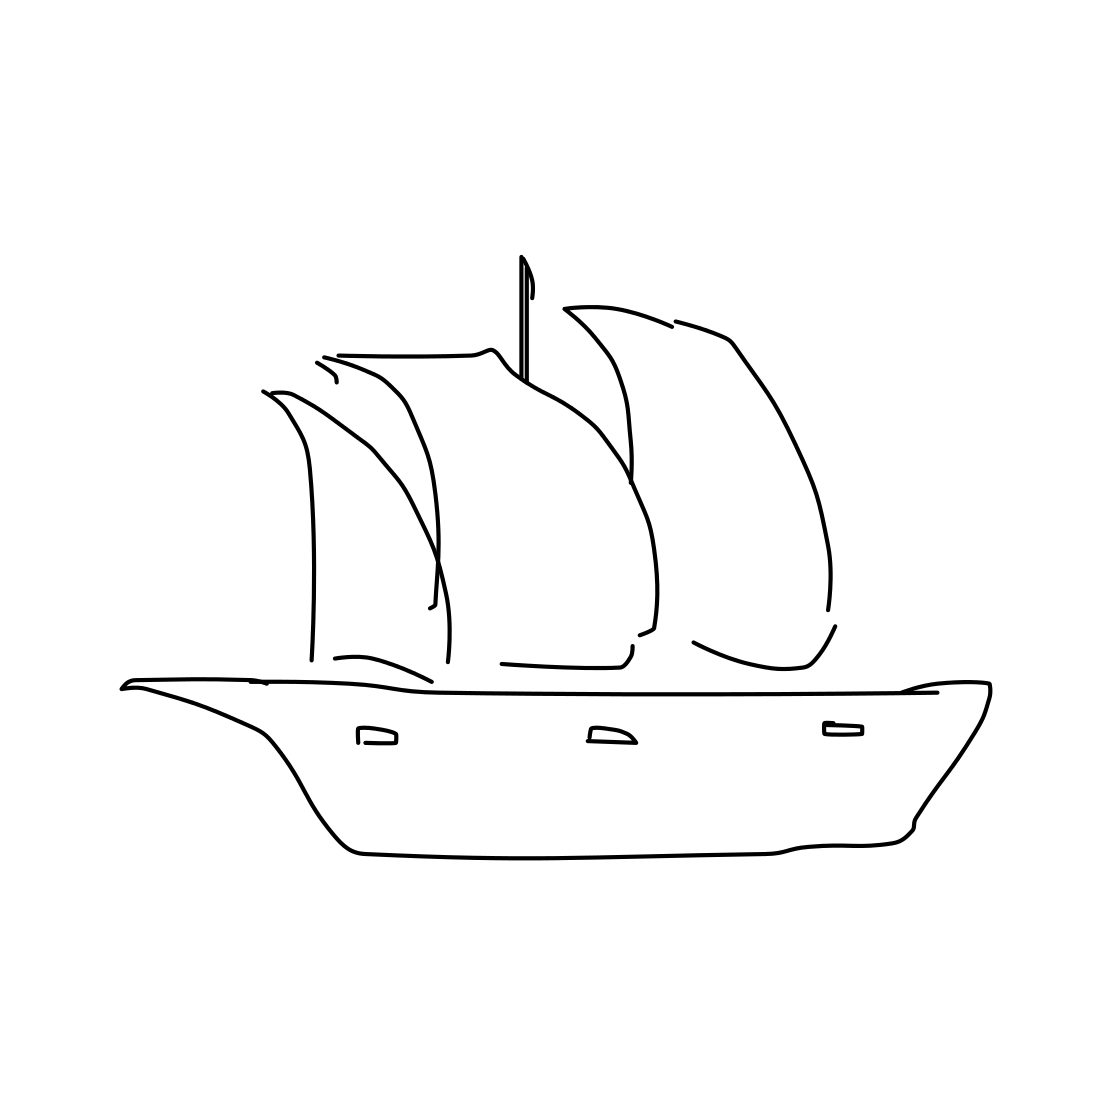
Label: sailboat